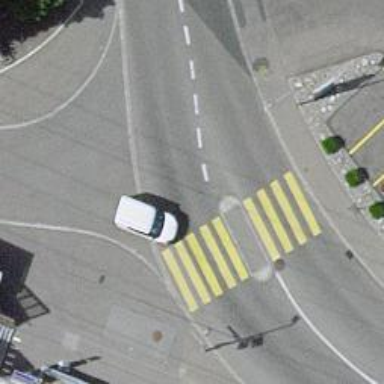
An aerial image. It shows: Uncontrolled road crossing with pedestrian island.